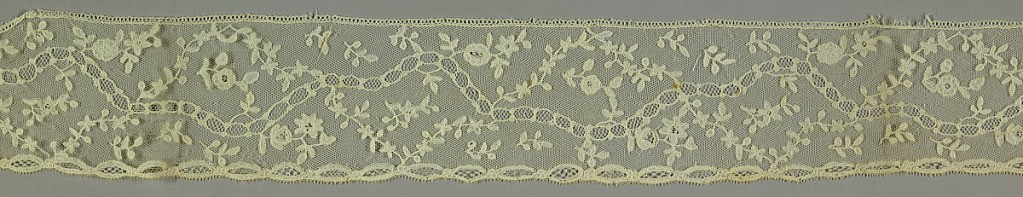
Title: Border
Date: late 18th century
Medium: Technique: bobbin lace
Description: Bobbin lace applique a vrai Drochel, scrolling vines; late 18th century Brussels